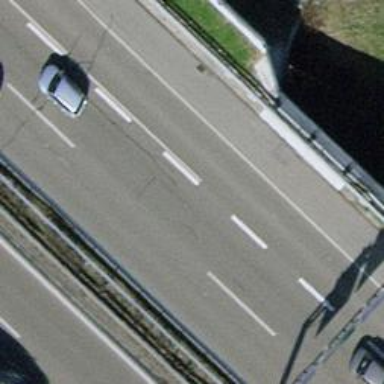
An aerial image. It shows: Motorway junction.